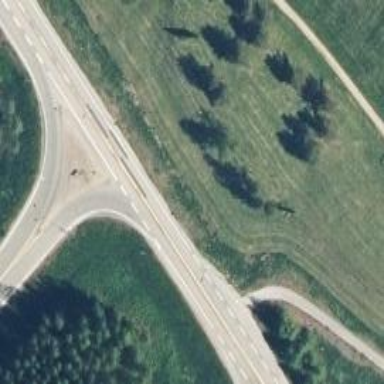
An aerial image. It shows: Asphalt road designated as trunk highway.